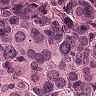
Metastatic tissue present: yes